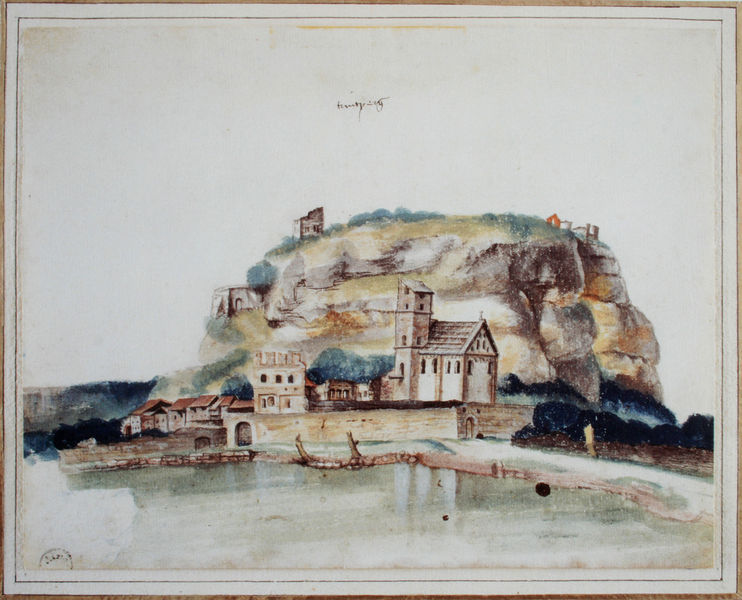
Titel: Der Doss' Trento bei Trient
Künstler: Albrecht Dürer
Standort: Bremen
Institution: Kunsthalle, Kupferstichkabinett
Schlagwörter: berg, blau, dunkel, felsen, gemälde, himmel, meer, schatten, wasser, weiß, aquarell, bäume, fluss, gelb, grün, landschaft, ocker, see, stadt, teich, ufer, braun, grau, hell, licht, pastell, schwarz, zeichnung, dach, gras, haus, rot, weg, beige, alt, rahmen, stein, signatur, einsamkeit, häuser, hügel, natur, spiegelung, büsche, einsam, gewässer, kirche, insel, sanft, wald, zart, anhöhe, boote, turm, küste, schrift, wellen, ansicht, italien, abhang, fels, leer, dorf, dächer, mauer, grafik, graphik, massiv, hafen, kai, tor, tusche, ruine, burg, stich, koloriert, karte, vision, durchsichtig, stadtmauer, staft, plateau, dürer, postkarte, weich, zeichung, tiurm, albrecht dürer, gemäöde, unbewohnt, schaedel, verwaist, häusr, baus, gemuetlich, himmel kai